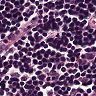
Metastatic tissue present: no